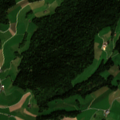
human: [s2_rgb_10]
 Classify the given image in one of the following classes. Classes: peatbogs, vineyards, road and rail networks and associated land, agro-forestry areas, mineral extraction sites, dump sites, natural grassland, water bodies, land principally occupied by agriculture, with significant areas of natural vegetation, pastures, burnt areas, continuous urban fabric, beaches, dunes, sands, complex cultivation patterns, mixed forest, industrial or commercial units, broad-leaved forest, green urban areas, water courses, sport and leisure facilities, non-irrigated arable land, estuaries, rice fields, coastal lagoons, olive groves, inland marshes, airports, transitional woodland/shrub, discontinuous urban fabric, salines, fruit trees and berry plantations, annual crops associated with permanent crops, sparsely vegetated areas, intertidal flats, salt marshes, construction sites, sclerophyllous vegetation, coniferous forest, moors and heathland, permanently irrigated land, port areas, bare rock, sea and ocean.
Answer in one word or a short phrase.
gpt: complex cultivation patterns, coniferous forest